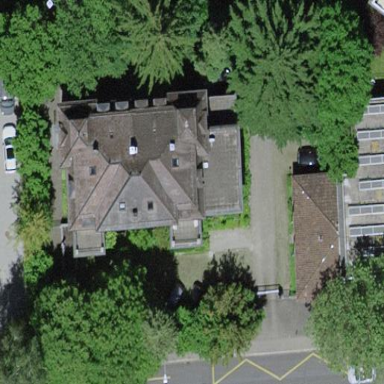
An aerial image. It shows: Embassy building.